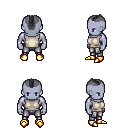
a pixel art fantasy rpg character, male body template, dark elf, purple skin, white sleeveless shirt, metal pants, gray short mohawk hairstyle, gold boots, four views (front, back, left, right), 2x2 character sprite sheet, small pixel art, hard edges, no anti-aliasing